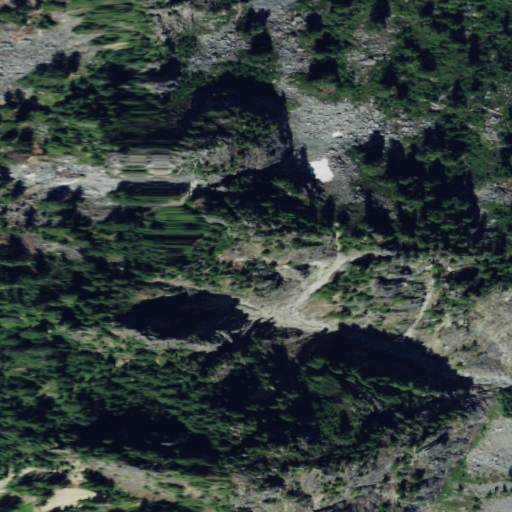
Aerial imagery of mountain in Washington named Frozen Mountain containing evergreen forest, shrub, barren land, and grassland